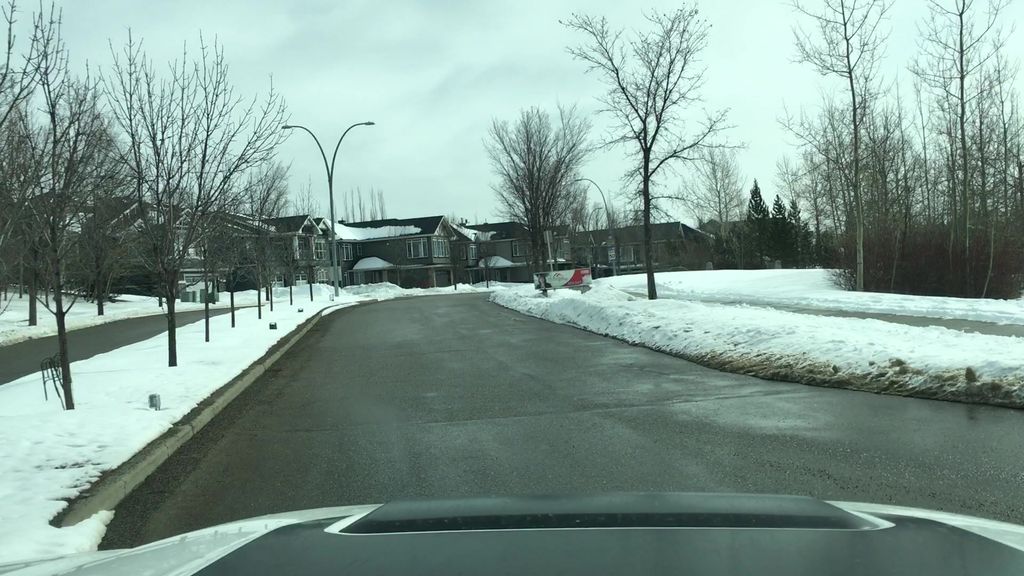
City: calgary